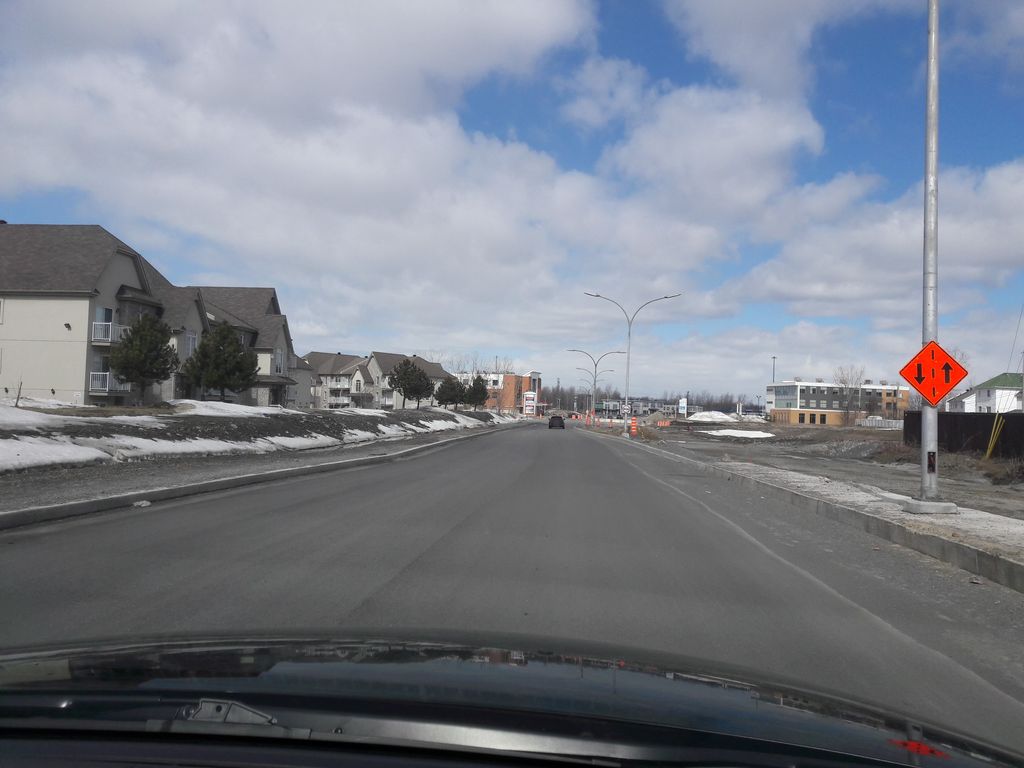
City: montreal